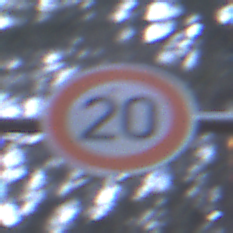
Verkehrszeichen: Geschwindigkeit20
Umgebung: Outdoor, Nature
Tageszeit: MorningAfternoon
Wetter: Overcast
Licht: Natural
Jahreszeit: Winter
Kontrast: LowContrast